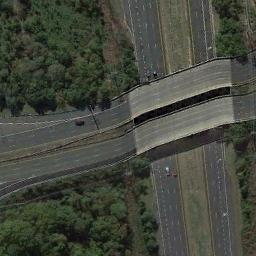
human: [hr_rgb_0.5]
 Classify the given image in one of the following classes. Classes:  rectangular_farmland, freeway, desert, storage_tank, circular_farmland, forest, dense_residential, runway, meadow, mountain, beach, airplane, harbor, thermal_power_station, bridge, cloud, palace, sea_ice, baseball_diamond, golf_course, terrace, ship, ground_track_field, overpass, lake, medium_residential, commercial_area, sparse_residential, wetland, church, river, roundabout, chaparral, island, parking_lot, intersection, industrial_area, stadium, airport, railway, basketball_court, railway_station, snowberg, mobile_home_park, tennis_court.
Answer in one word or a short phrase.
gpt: overpass